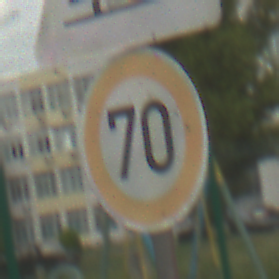
Verkehrszeichen: Geschwindigkeit70
Zusatzzeichen oben: SplittSchotter
Umgebung: Outdoor, Suburban
Tageszeit: MorningAfternoon
Wetter: PartlyCloudy
Licht: Natural
Jahreszeit: NotSpecified
Kontrast: LowContrast